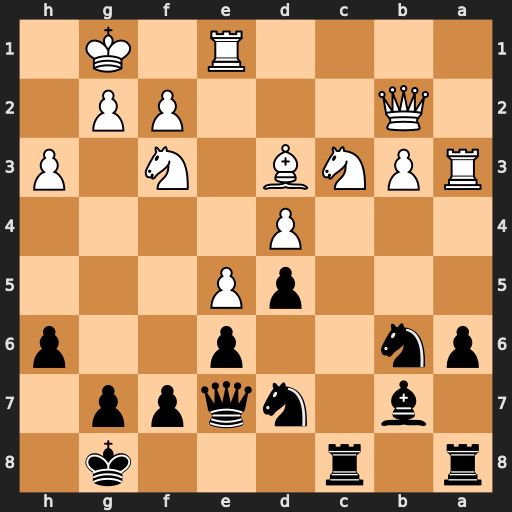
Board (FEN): r1r3k1/1b1nqpp1/pn2p2p/3pP3/3P4/RPNB1N1P/1Q3PP1/4R1K1
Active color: b
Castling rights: -
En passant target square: -
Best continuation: Rxc3 Qxc3 Qxa3